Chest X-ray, AP view. Patient: 67 years old, sex F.
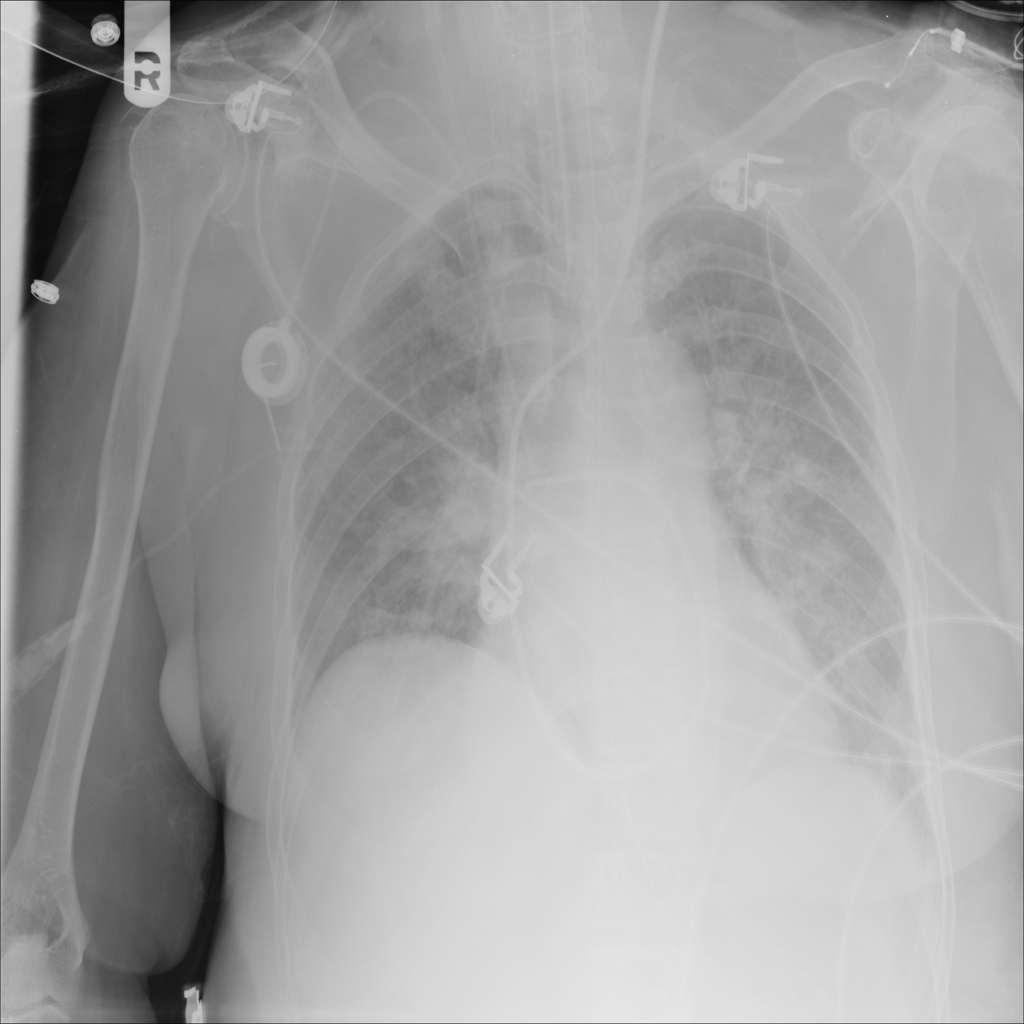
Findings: Infiltration